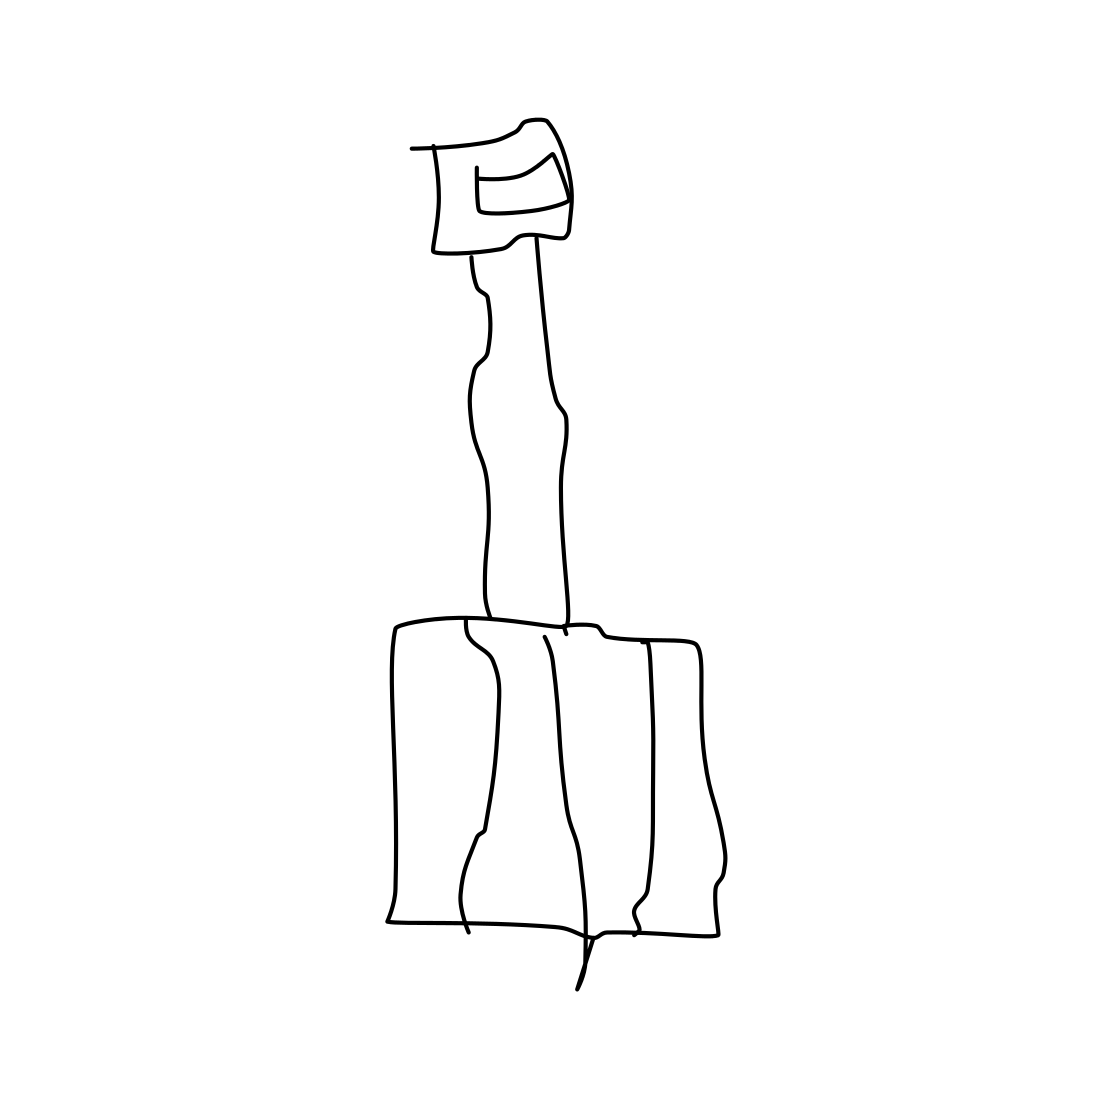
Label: shovel